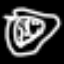
Label: hourglass